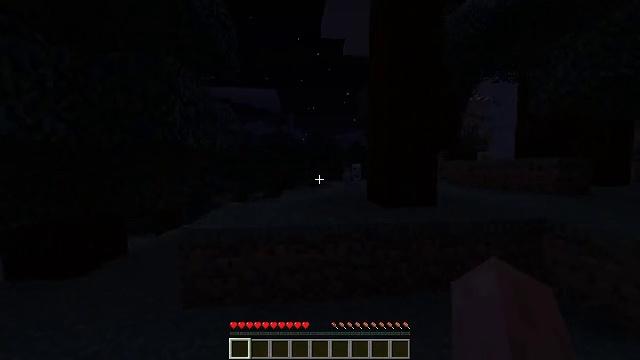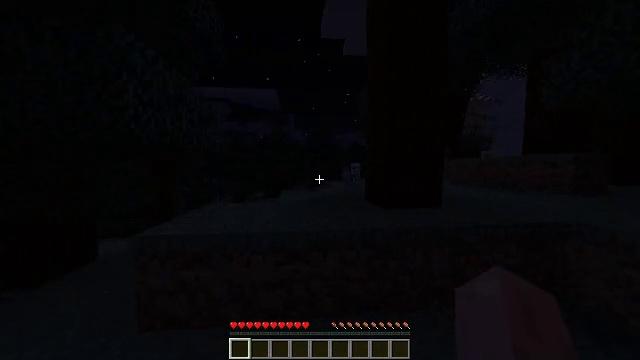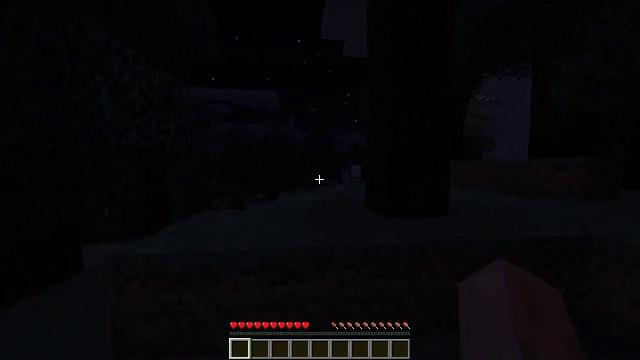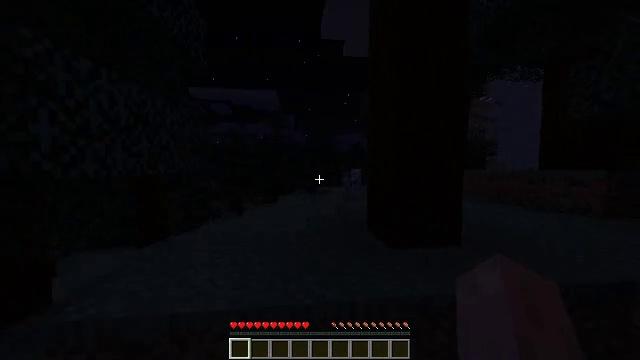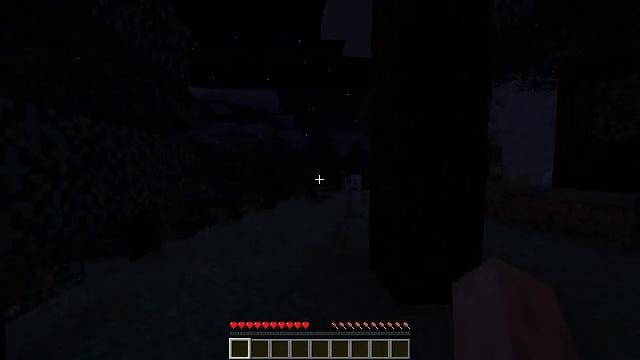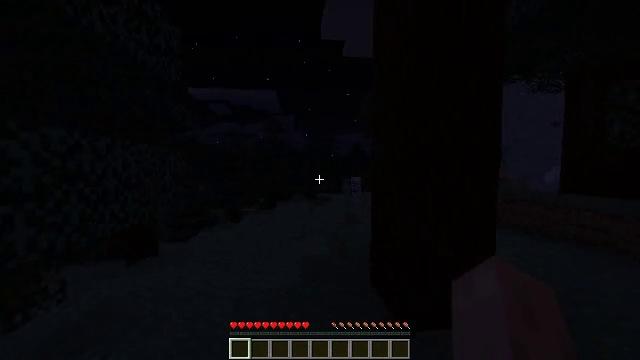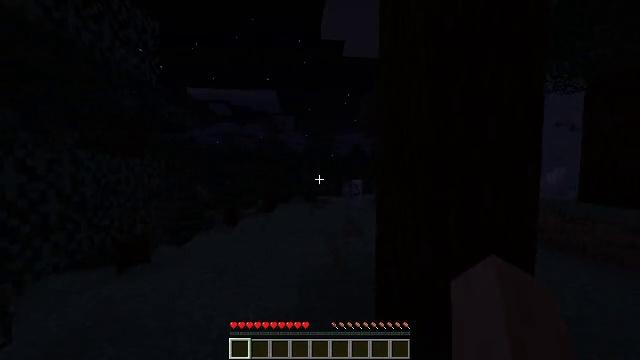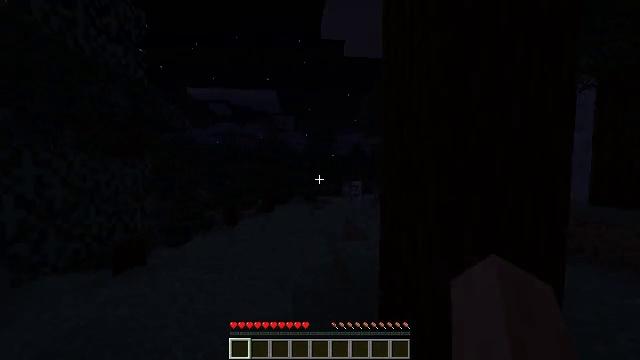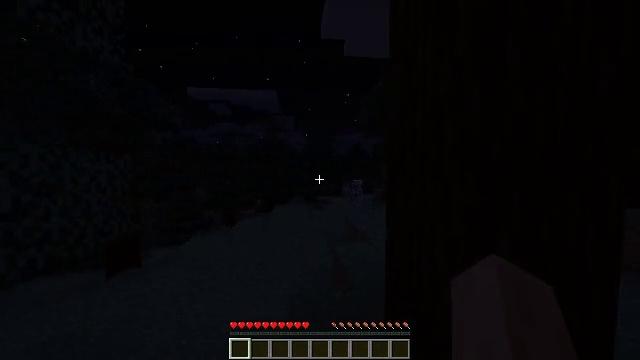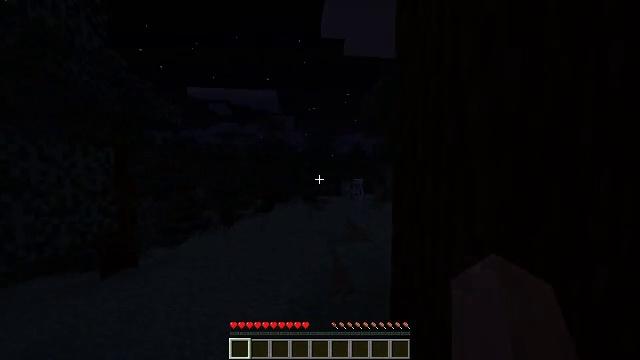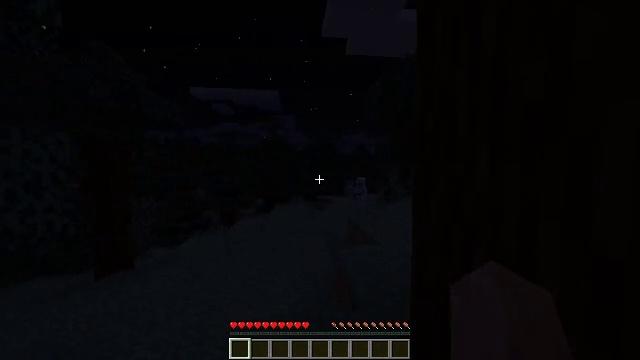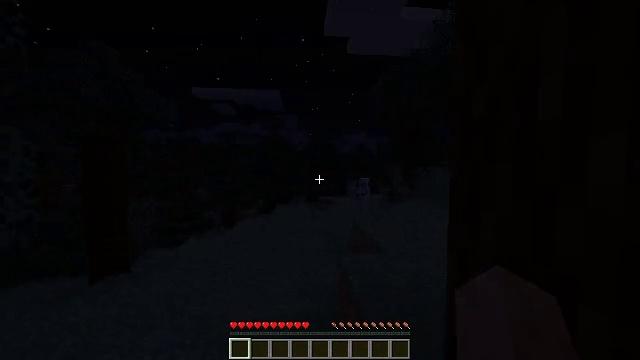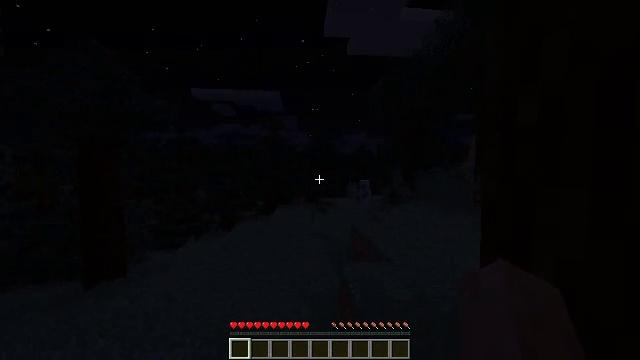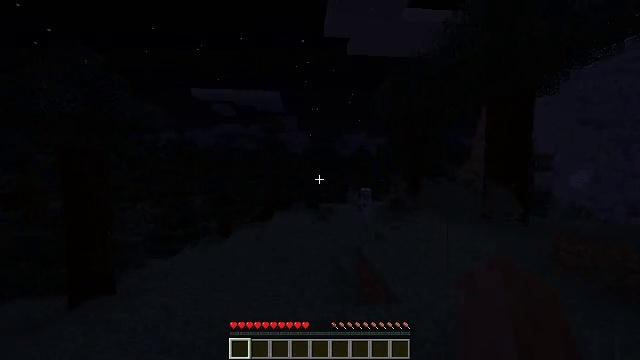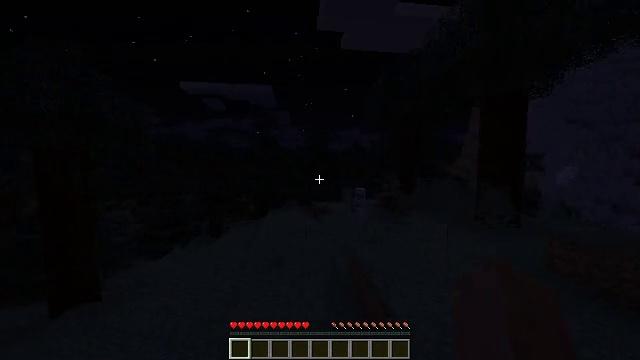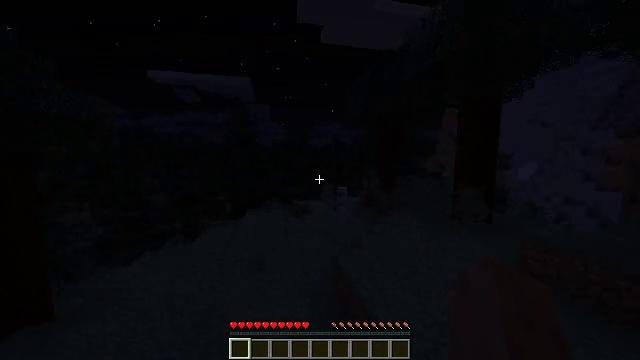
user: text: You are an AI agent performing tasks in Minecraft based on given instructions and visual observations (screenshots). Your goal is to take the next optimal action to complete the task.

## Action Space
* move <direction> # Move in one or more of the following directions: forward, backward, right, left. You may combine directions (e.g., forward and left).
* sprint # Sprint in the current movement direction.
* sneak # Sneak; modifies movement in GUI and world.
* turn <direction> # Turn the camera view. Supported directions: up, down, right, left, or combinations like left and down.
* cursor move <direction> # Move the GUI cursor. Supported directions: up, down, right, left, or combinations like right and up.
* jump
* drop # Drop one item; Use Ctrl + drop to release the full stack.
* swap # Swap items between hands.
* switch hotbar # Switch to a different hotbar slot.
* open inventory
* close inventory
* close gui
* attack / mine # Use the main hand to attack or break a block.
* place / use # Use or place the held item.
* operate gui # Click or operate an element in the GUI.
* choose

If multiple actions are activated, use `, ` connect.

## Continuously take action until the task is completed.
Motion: motion action
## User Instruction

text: Gather red mushroom blocks from the giant mushroom.
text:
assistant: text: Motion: move forward, sprint
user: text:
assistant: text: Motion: move forward, sprint, jump
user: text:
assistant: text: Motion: move forward, sprint, jump
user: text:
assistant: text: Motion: move forward, sprint, jump
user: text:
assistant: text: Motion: move forward, sprint, jump
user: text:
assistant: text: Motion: move forward, sprint, jump
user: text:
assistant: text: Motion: move forward, sprint, jump
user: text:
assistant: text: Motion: move forward, sprint, jump
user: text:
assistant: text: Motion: move forward, sprint, jump
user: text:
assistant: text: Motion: move forward, sprint, jump
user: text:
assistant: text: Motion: move forward, sprint, jump
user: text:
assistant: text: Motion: move forward, sprint, jump
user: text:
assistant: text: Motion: move forward and move left, sprint, jump
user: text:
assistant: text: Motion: move forward and move left, sprint, turn right and down, jump
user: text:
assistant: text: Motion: move forward and move left, sprint, turn right and down, jump
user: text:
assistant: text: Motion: move forward and move left, sprint, turn right and down, jump
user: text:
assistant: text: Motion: move forward and move left, sprint, turn right, jump
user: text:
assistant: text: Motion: move forward and move left, sprint, turn right, jump
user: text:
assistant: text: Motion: move forward and move left, sprint, jump
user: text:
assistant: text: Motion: move forward and move left, sprint, jump
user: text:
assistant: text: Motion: move forward and move left, sprint, jump
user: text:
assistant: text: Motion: move forward and move left, sprint, jump
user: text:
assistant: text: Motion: move forward and move left, sprint, jump
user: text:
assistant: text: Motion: move forward and move left, sprint, jump
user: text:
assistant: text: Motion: move forward and move left, sprint, jump
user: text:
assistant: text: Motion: move forward and move left, sprint, turn left, jump
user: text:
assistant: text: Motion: move forward and move left, sprint, turn left and down, jump
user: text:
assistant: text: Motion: move forward and move left, sprint, turn left and down, jump
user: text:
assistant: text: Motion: move forward and move left, sprint, turn left, jump
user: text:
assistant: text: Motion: move forward and move left, sprint, turn left, jump